Question: I've referred <URL>, but it only returns by looking through value.
but here I need an sql query which uses max value of another field (here id which is a sequence).
Here is the table my_test

I need to get second largest unique value of , ie., according through
my query doesn't seems good, I've tried
'''
SELECT sent_by
FROM MY_TEST
WHERE id =
(SELECT MAX(id)
FROM MY_TEST
WHERE id NOT IN
(SELECT id
FROM MY_TEST
WHERE sent_by =(SELECT sent_by FROM my_test WHERE id =(SELECT MAX(id) FROM MY_TEST))
)
); -- results 100
'''
is there any other easy way to get the required? and how about if i need to get the 3rd?
## editing
Here i'll update my question to make you more clear.
let us assume the given table is details of message transactions.
let id be unique and is (sequence), sent_by is inserted with the individual's / person's id (like user_id).
the sent_by column may / may not inserted with multiple rows with same user_id.
if i need to take latest sent_by value:
i can query
'''
select sent_by from my_test where id= (select max(id) from my_test);-- to get 60
'''
my question is to take the second latest sent_by value:
(in the given table ,
'''
the 2nd latest sent_by value should be 100, as id 8, 9, 10 are same sent_by values
the 3rd latest sent_by value should be 4,
the 4th latest sent_by value should be 3
'''
)
hope the question is clear now.
Thanks in advance:)
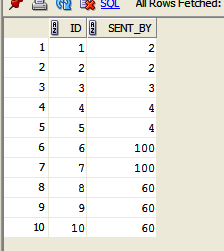
Answer: If I understand you right, then try something like this:
'''
select *
from(
select sent_by, row_number() over (order by sent_by desc, id asc) row_num
from MY_TEST) t
where row_num = 2 -- or 3 ... n
'''
---
Try this:
'''
select *
from(
select sent_by,
rank() over (order by max(id) desc) rk
from MY_TEST
group by sent_by) t
where rk = 2 -- or 3 .. n
'''
<URL>